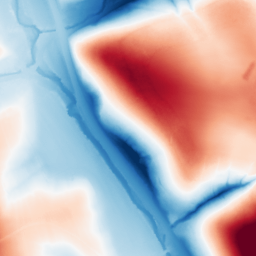
Category: classical
Decomposition family: gaussian_anisotropic
Decomposition parameters: sigma_x: 50
sigma_y: 50
Upsampling method: sinc_blackman
Upsampling parameters: scale: 2
kernel_size: 8
Upsampling scale: 2